Question: I have this simple website
'''
<div style=" position: relative; margin-right: 40px;">
<div style="float: left; width: 100px; position: relative;">Middle Stuff</div>
<div style="float: right; width: 200px; position: relative; margin-right: 40px;">Right Stuff</div>
<br style="clear: left;" />
</div>
'''
and I want that the middle stuff-box-width grow up when I resize the window so that between the middle stuff-box and the right stuff-box is no empty content.

How can I get this "effect"?
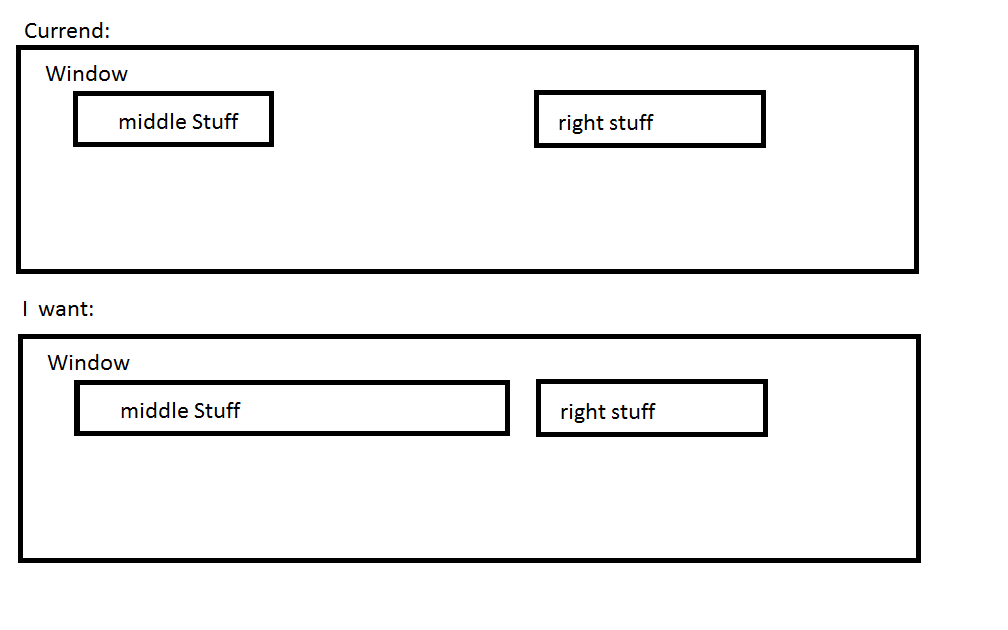
Answer: '''
<div style="position: relative; margin-right: 40px; width: 100%;">
<div style="float: left; width: 60%; position: relative; border: 1px solid #000;">Middle Stuff</div>
<div style="float: left; width: 200px; position: relative; margin-right: 40px;margin-left: 10px; border: 1px solid #000;">Right Stuff</div>
<br style="clear: left;" />
</div>
'''
Try this you will get a fix size for second box as 200px while 60% for first box.